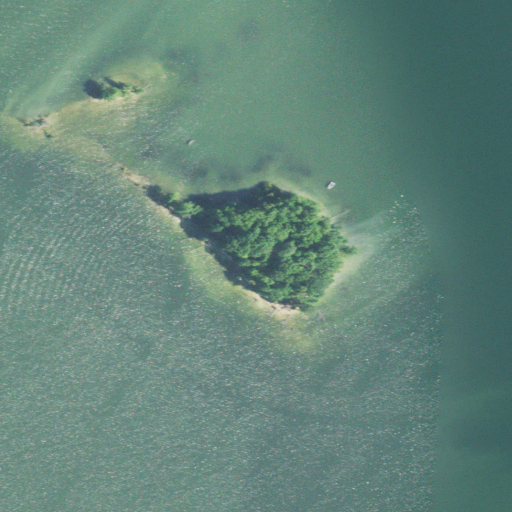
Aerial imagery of island in Ohio named Hickory Island containing open water, deciduous forest, and grassland